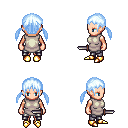
a pixel art fantasy rpg character, female body template, human, light skin, white tunic, metal pants, white cyan twin-tailed hairstyle, gold boots, dagger, four views (front, back, left, right), 2x2 character sprite sheet, small pixel art, hard edges, no anti-aliasing